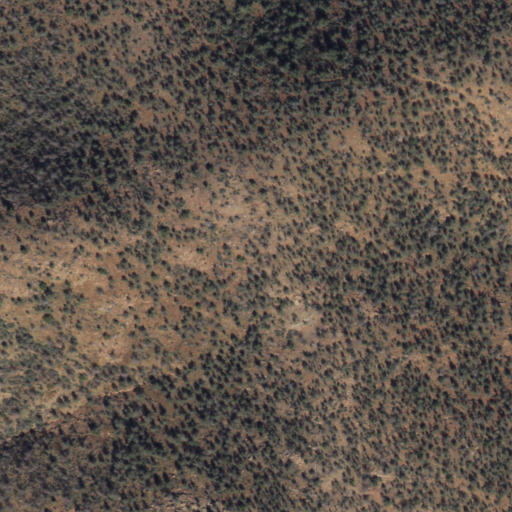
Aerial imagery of ridge(s) in Arizona named Apache Ridge containing only evergreen forest